Question: ## Minimal Reproducible Example
'''
pub struct User {
pub id: i32,
pub name: String,
pub match_id: i32,
}
pub struct Match {
pub id: i32,
pub name: String,
}
pub struct MatchWithUsers {
pub id: i32,
pub name: String,
pub users: Vec<User>,
}
fn main() {
let query_result: Vec<(Match, Option<User>)> = vec![
(
Match {
id: 1,
name: String::from("1st match"),
},
Some(User {
id: 1,
name: String::from("Jack"),
match_id: 1,
}),
),
(
Match {
id: 2,
name: String::from("2nd match"),
},
Some(User {
id: 2,
name: String::from("John"),
match_id: 2,
}),
),
(
Match {
id: 3,
name: String::from("3rd match"),
},
None,
),
];
let mut response: Vec<MatchWithUsers> = Vec::new();
for (m, u) in &query_result {
let existing_match = &response
.into_iter()
.find(|match_with_user| match_with_user.id == m.id);
match existing_match {
Some(found_match) => {
println!("Inser user into match: {}", found_match.name);
match u {
Some(mut user) => {
found_match.users.push(user);
}
None => println!("No users."),
}
}
None => {
println!("No existing match. Add to response.");
let user = u.as_ref().unwrap();
response.push(MatchWithUsers {
id: m.id,
name: m.name.clone(),
users: vec![],
});
}
}
}
println!("Response with: {}", response.len());
}
'''
'''
warning: unused variable: 'user'
--> src/main.rs:69:21
|
69 | let user = u.as_ref().unwrap();
| ^^^^ help: consider prefixing with an underscore: '_user'
|
= note: '#[warn(unused_variables)]' on by default
warning: variable does not need to be mutable
--> src/main.rs:61:26
|
61 | Some(mut user) => {
| ----^^^^
| |
| help: remove this 'mut'
|
= note: '#[warn(unused_mut)]' on by default
error[E0382]: use of moved value: 'response'
--> src/main.rs:53:31
|
50 | let mut response: Vec<MatchWithUsers> = Vec::new();
| ------------ move occurs because 'response' has type 'std::vec::Vec<MatchWithUsers>', which does not implement the 'Copy' trait
...
53 | let existing_match = &response
| ^^^^^^^^ value moved here, in previous iteration of loop
error[E0507]: cannot move out of 'u.0' which is behind a shared reference
--> src/main.rs:60:23
|
60 | match u {
| ^
61 | Some(mut user) => {
| --------
| |
| data moved here
| move occurs because 'user' has type 'User', which does not implement the 'Copy' trait
error[E0596]: cannot borrow 'found_match.users' as mutable, as it is behind a '&' reference
--> src/main.rs:62:25
|
62 | found_match.users.push(user);
| ^^^^^^^^^^^^^^^^^ 'found_match' is a '&' reference, so the data it refers to cannot be borrowed as mutable
'''
<URL>
## My problem
I have <URL>.
The following method does a Diesel query and should map the result to a JSON response. This is a response of all matches in the database with thier users. The users should be nested in each 'Match' node.
## My solution attempt
1. I create a vector.
2. Iterate in the query result;
3. Check if the match already exists in my vector, if it does, add the user info (coming from the query result) and add it to the users attribute in the current MatchWithUser, otherwise just add a struct (MatchWithUsers) to the vector.
'''
pub fn show_all_matches2() -> Vec<MatchWithUsers> {
use schema::*;
let connection = establish_connection();
let query_result: Vec<(Match, Option<User>)> = matches::table
.left_join(users::table.on(users::match_id.eq(matches::id)))
.load(&connection)
.expect("Error loading matches");
let mut response: Vec<MatchWithUsers> = Vec::new();
for (m, u) in &query_result {
let existing_match = &response
.into_iter()
.find(|match_with_user| match_with_user.id == m.id);
match existing_match {
Some(mut found_match) => {
println!("Inser user into match: {}", found_match.name);
found_match.users.push(u.unwrap());
}
None => {
println!("No existing match. Add to response.");
let user = u.as_ref().unwrap();
response.push(MatchWithUsers {
id: m.id,
name: m.name.clone(),
players_count: m.players_count,
users: vec![User {
id: user.id,
name: user.name.clone(),
match_id: user.match_id,
}],
});
}
}
}
response
}
'''
Structs
'''
use crate::schema::{matches, users};
use serde::{Deserialize, Serialize};
#[derive(Queryable, Identifiable, Associations, Serialize, Deserialize)]
#[belongs_to(Match)]
#[table_name = "users"]
pub struct User {
pub id: i32,
pub name: String,
pub match_id: i32,
}
#[derive(Queryable, Identifiable, Serialize, Deserialize)]
#[table_name = "matches"]
pub struct Match {
pub id: i32,
pub name: String,
pub players_count: i32,
}
#[derive(Serialize, Deserialize)]
pub struct MatchWithUsers {
pub id: i32,
pub name: String,
pub players_count: i32,
pub users: Vec<User>,
}
'''
## Errors

'''
$ cargo run
Compiling got_board_api_v3 v0.1.0 (/Users/tauil/Projects/got/got-board-api-v3)
error[E0382]: use of moved value: 'response'
--> src/lib.rs:54:31
|
51 | let mut response: Vec<MatchWithUsers> = Vec::new();
| ------------ move occurs because 'response' has type 'std::vec::Vec<models::MatchWithUsers>', which does not implement the 'Copy' trait
...
54 | let existing_match = &response
| ^^^^^^^^ value moved here, in previous iteration of loop
error[E0507]: cannot move out of 'existing_match.0' which is behind a shared reference
--> src/lib.rs:58:15
|
58 | match existing_match {
| ^^^^^^^^^^^^^^
59 | Some(mut found_match) => {
| ---------------
| |
| data moved here
| move occurs because 'found_match' has type 'models::MatchWithUsers', which does not implement the 'Copy' trait
error[E0507]: cannot move out of '*u' which is behind a shared reference
--> src/lib.rs:61:40
|
61 | found_match.users.push(u.unwrap());
| ^
| |
| move occurs because '*u' has type 'std::option::Option<models::User>', which does not implement the 'Copy' trait
| help: consider borrowing the 'Option''s content: 'u.as_ref()'
'''
## Query result in the Postgres client:
'''
select * from matches left join users on matches.id = users.match_id;
id | name | players_count | id | name | match_id
----+---------------------+---------------+----+-----------+----------
1 | My first match | 3 | 1 | Rafael | 1
1 | My first match | 3 | 2 | Leandro | 1
1 | My first match | 3 | 3 | Vagner | 1
2 | Just a second match | 4 | 4 | Vagner | 2
2 | Just a second match | 4 | 5 | Leandro | 2
2 | Just a second match | 4 | 6 | Rafael | 2
2 | Just a second match | 4 | 7 | Wanderson | 2
3 | Amazing match | 6 | | |
(8 rows)
'''
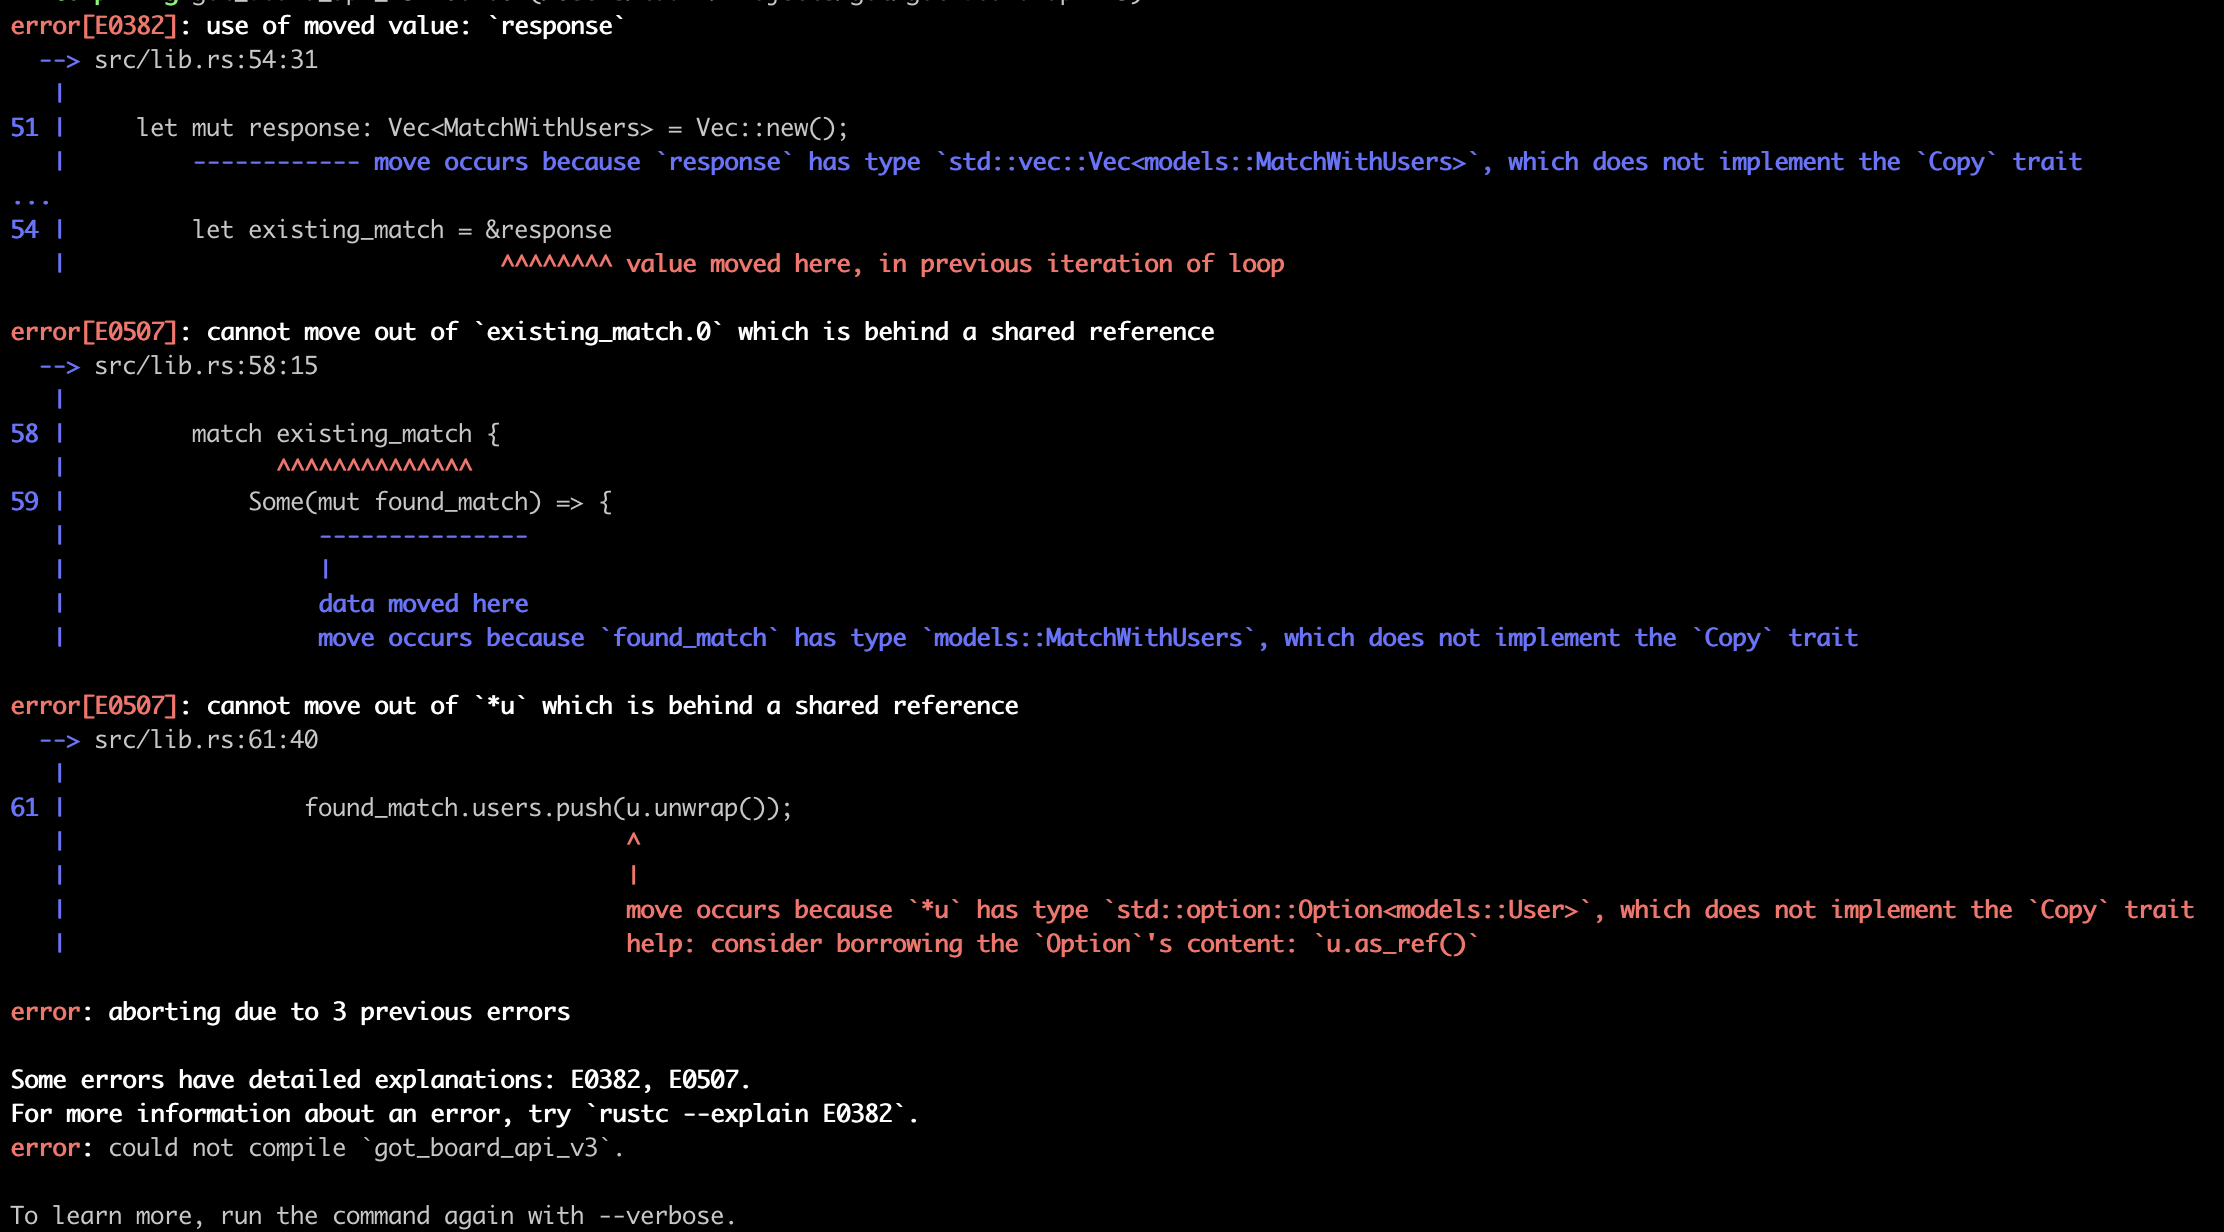
Answer: You can get a list of matches with the users associated with each match very easily if you use <URL> from the 'itertools' crate and if you ensure that your query results are sorted by match ID:
'''
use itertools::Itertools; // 0.9.0
let response: Vec<_> = query_result
.into_iter()
// Note that this assumes that 'query_result' is sorted
// by match id since 'group_by' only considers
// consecutive matches.
.group_by(|(m, _)| m.id)
.into_iter()
.map(|(id, mut g)| {
// Now 'g' is an iterator of '(Match, Option<User>)'
// where all the matches are the same. We take the
// first item to get the match information. Note
// that it is safe to unwrap here because 'group_by'
// would never call us with an empty 'g'.
let (m, u) = g.next().unwrap();
MatchWithUsers {
id: id,
name: m.name,
// We got the first user along with the match
// information, now we append the other users
// from the remaining items in 'g'.
users: u
.into_iter()
.chain(g.flat_map(|(_, u)| u.into_iter()))
.collect(),
}
})
.collect();
'''
<URL>